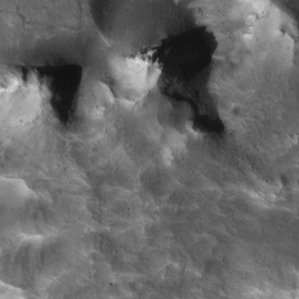
Label: non_frost